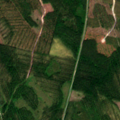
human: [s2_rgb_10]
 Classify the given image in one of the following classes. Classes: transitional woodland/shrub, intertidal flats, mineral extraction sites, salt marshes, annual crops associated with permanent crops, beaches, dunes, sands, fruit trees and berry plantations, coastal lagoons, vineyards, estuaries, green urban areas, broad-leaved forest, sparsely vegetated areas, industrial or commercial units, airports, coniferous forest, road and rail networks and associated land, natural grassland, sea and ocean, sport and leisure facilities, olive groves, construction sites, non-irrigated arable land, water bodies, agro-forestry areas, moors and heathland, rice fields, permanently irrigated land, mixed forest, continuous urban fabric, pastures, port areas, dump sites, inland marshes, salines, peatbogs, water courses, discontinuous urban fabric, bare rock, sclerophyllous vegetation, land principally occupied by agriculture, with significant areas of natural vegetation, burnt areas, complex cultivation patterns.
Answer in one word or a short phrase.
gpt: coniferous forest, mixed forest, transitional woodland/shrub, peatbogs